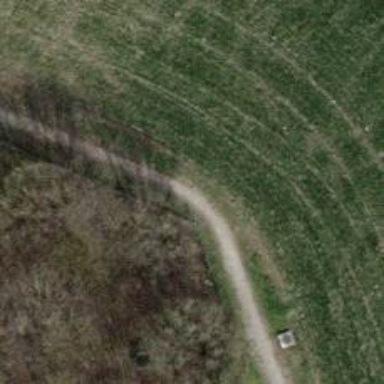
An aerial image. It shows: Path.